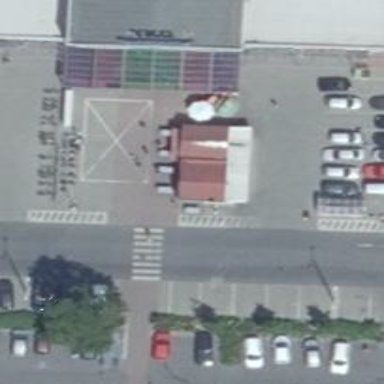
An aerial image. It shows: Fast food establishment.